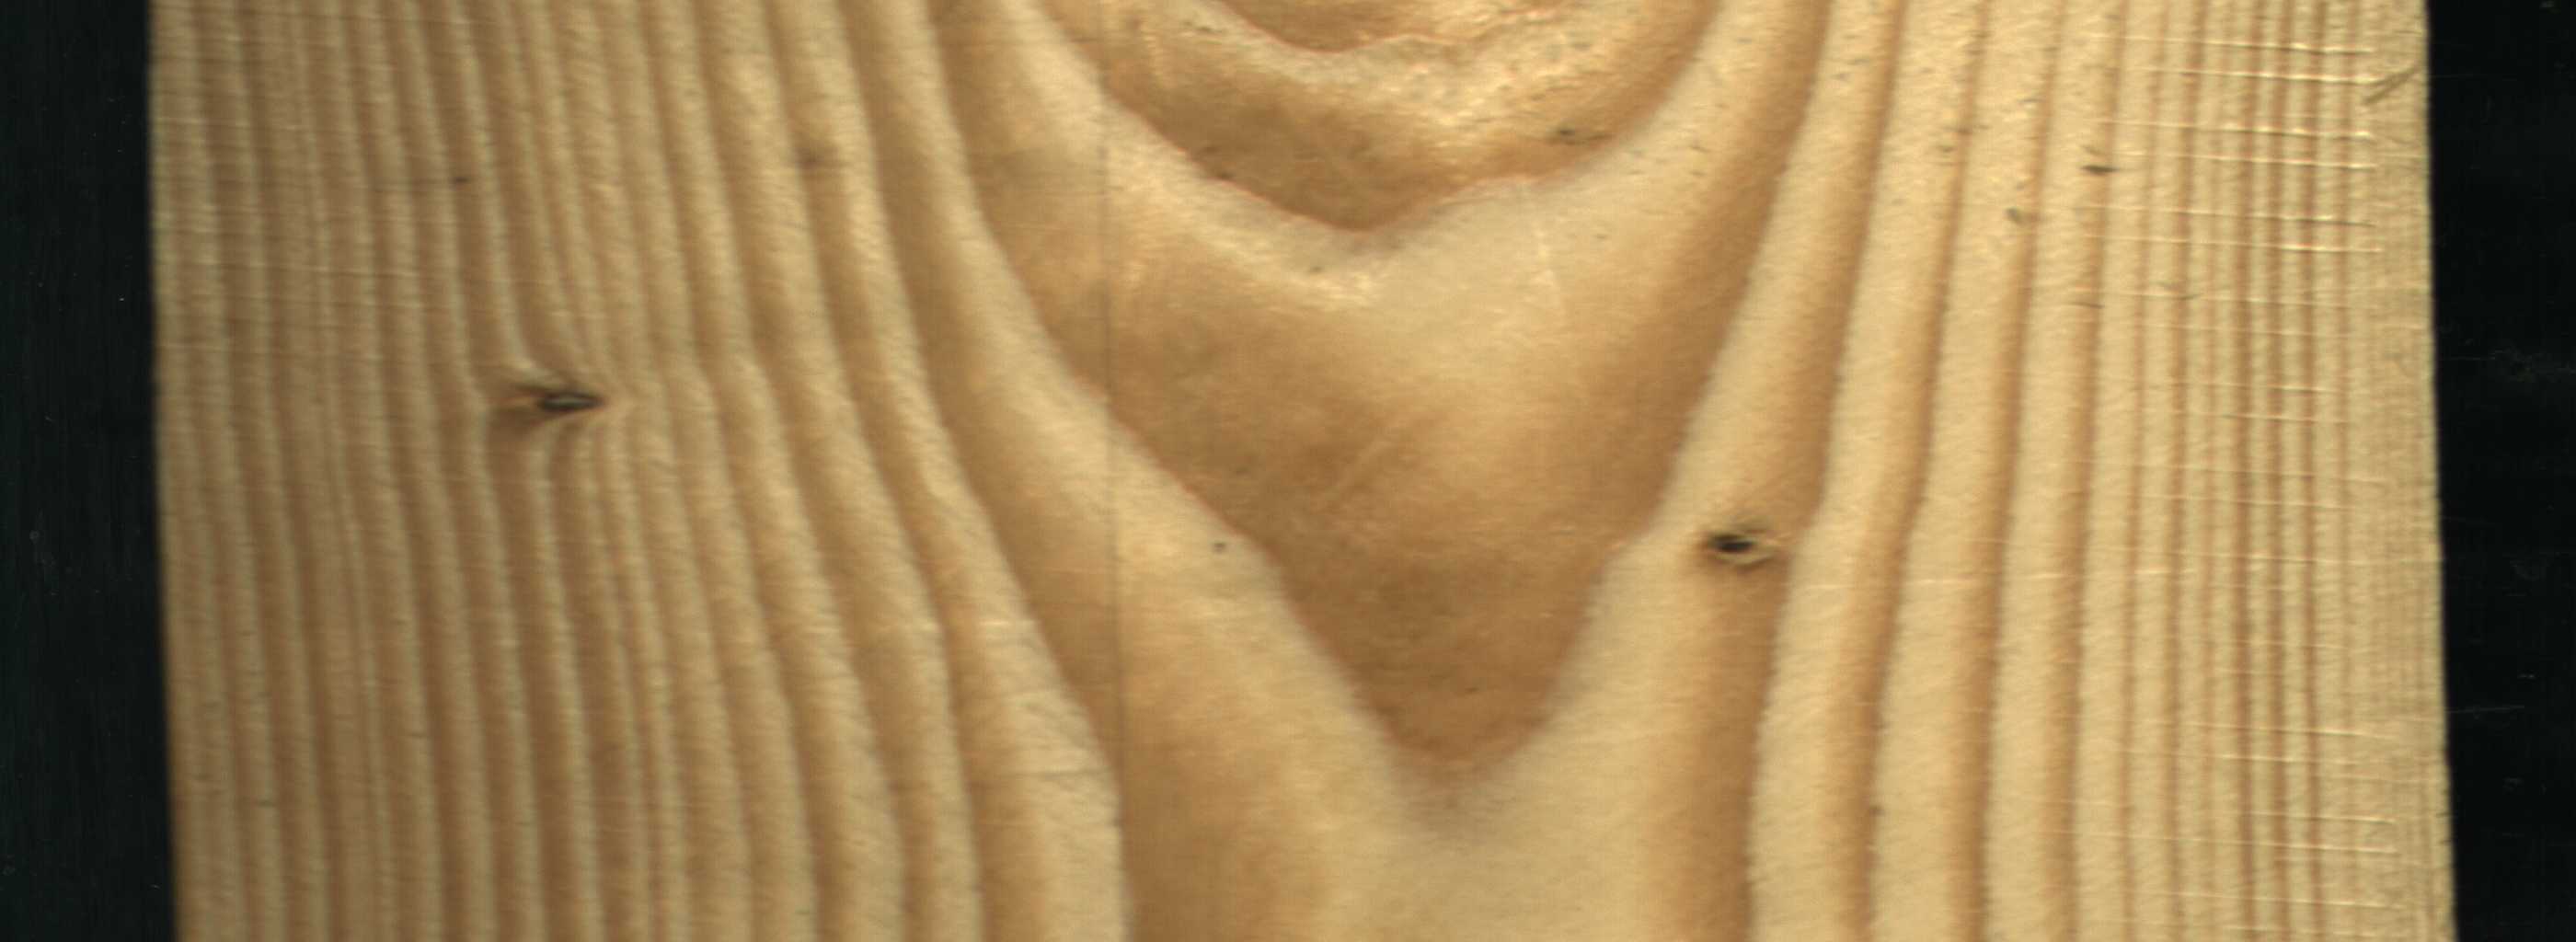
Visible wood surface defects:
Dead_Knot
Dead_Knot